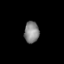
Tissue: lung
Cell type: Endothelial cells
Senescence score: 0.5702
Nuclear area (px): 311
Mean DAPI intensity: 133.865